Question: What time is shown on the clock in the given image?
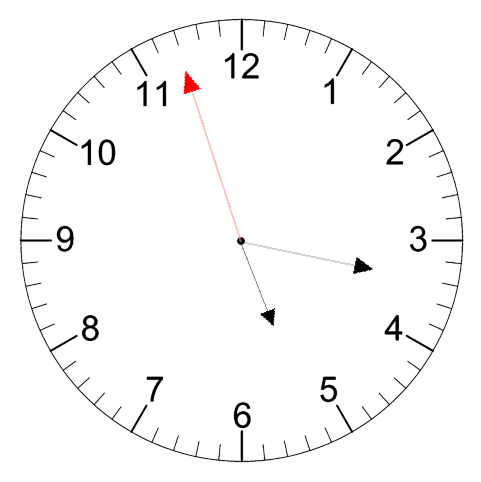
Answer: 05:16:57